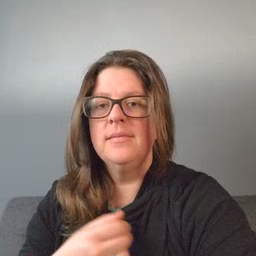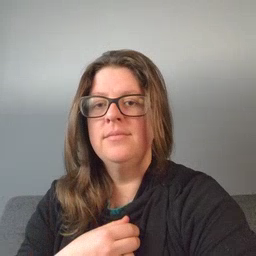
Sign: fast